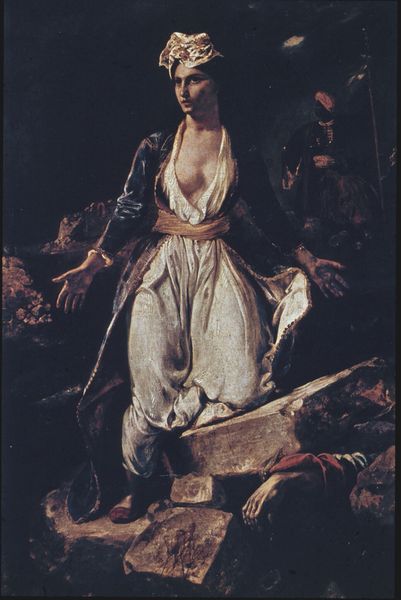
Titel: La Grèce sur les ruines de Missolonghi, Griechenland auf den Ruinen von Missolonghi
Künstler: Eugène Delacroix
Standort: Bordeaux
Institution: Musée des Beaux-Arts de Bordeaux
Schlagwörter: blau, dunkel, felsen, fuß, gemälde, hand, haut, himmel, kampf, mann, nackt, schatten, umhang, weiß, gelb, grün, mädchen, ocker, sand, ausschnitt, braun, brust, busen, decolte, finger, frankreich, frau, geste, hintergrund, holz, hut, kleid, licht, nacht, schwarz, ölbild, dame, gürtel, rot, tuch, beige, haube, malerei, hose, jung, arm, arme, band, blass, falten, gesicht, inkarnat, leiche, mensch, stein, steine, tod, tot, toter, trauer, bildnis, hals, hände, portrait, porträt, öl, figur, gewand, mantel, pose, klassizismus, dekoltee, esel, schärpe, kopfbedeckung, relief, taille, brüste, leidenschaft, modell, düster, fels, geröll, romantik, krieg, schlacht, trümmer, unglück, lanze, weiblich, kopftuch, detail, manteau, dekolleté, entblösst, ruine, offen, gestützt, orient, orientalisch, barfuß, noir, knien, soldat, tote, ruinen, schuh, allegorie, fraun, fragment, verzweiflung, pantoffel, halbprofil, schwarzer, grab, knieend, krieger, sombre, dekolltee, femme, mort, turban, liberte, robe, schlachtfeld, verzweifelt, pierre, tief, delacroix, armhaltung, coiffe, steinblöcke, mauerstein, schuld, barrikade, solda, grabstein, geand, weisses kleid, orientalisme, steinplatte, körperbetont, klage, guerre, combat, begraben, barikade, fast, handflächen, reine, seins, orans, ruines, la liberté, liberté guidant le peuple, orante, stein als buch, tpd, grèce, propagande, weisses klei, mythik, bloc, combattante, m,ort, balkans, nationalisme, schuldlos, moor